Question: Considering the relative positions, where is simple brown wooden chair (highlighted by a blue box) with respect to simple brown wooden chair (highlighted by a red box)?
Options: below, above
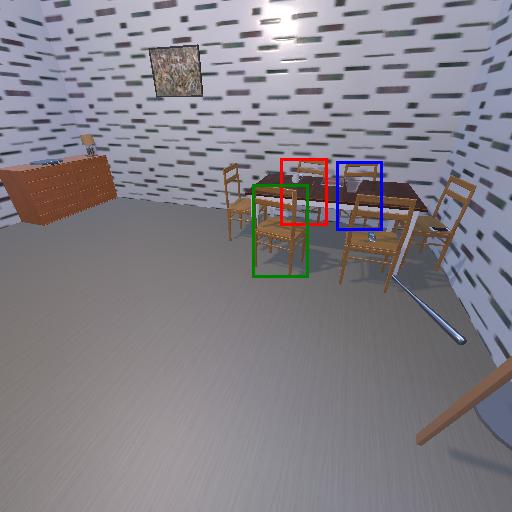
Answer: below